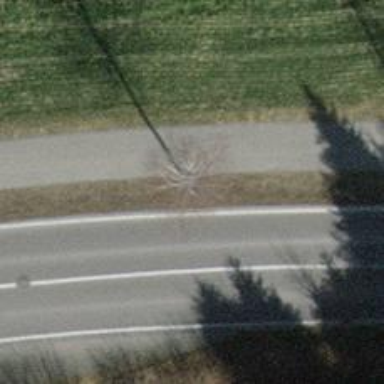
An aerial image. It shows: Avenue lined with trees.